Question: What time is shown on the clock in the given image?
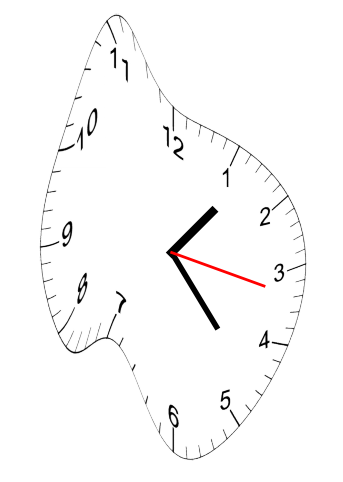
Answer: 01:23:17